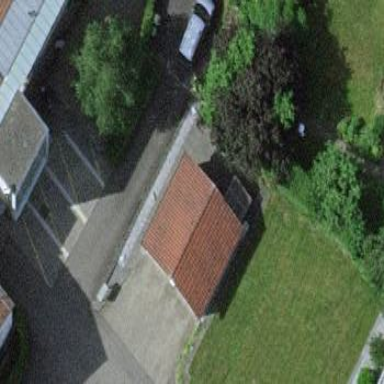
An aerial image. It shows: Garage building.